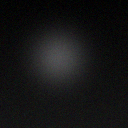
Screen state: off